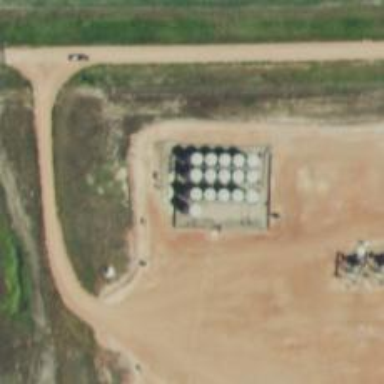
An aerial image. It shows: Storage tank with man-made structure.